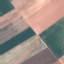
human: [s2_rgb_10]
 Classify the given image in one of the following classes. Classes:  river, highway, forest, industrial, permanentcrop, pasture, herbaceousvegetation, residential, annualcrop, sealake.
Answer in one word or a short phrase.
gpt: AnnualCrop